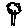
Label: tree